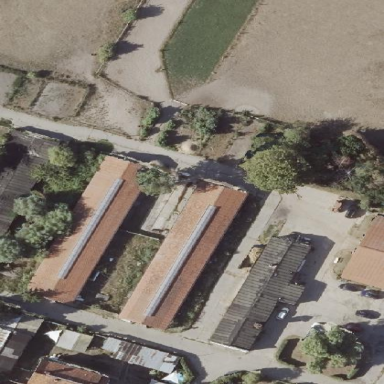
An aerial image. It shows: Gabled roof on farm auxiliary building.